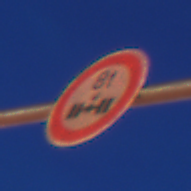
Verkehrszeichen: TatsaechlicheAchslast
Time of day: Night
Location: Outdoor (Urban)
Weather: PartlyCloudy
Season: NotSpecified
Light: Artificial